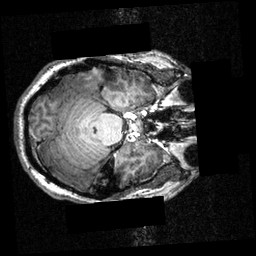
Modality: T1w
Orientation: axial
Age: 25
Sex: male
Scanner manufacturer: siemens
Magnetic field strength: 3.951 T
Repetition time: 1.5 s
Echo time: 0.00335 s